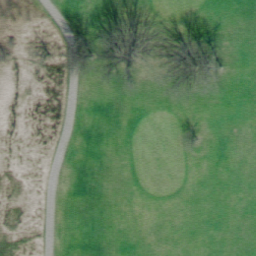
Label: golf course